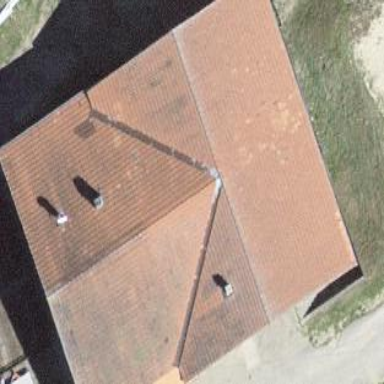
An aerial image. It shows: Farm building.